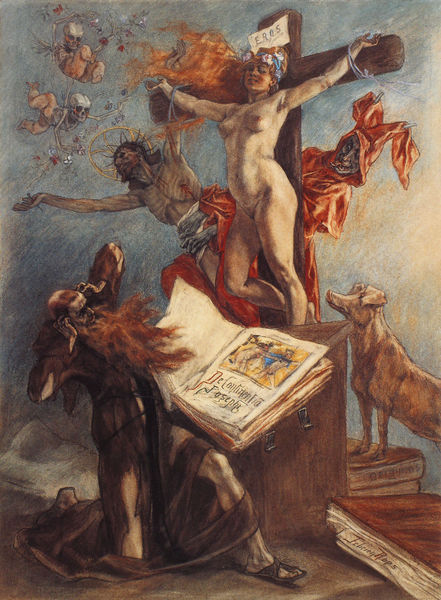
Titel: Die Versuchung des heiligen Antonius
Künstler: Félicien Robs
Institution: Brüssel, Bibliothèque Royale
Schlagwörter: berg, gemälde, himmel, mann, nackt, blumen, frau, orange, zeichnung, hund, rot, bart, bibel, böse, schädel, tod, tot, wind, ohren, engel, bücher, baby, surrealismus, schwein, buch, kreuz, babys, jungfrau, sandale, skelett, totenkopf, jesus, kreuzigung, teufel, eros, mönch, amor, putten, maria magdalena, phantasie, satan, todesengel, schweinehund, eres, wiederstand